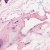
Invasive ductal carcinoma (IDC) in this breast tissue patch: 0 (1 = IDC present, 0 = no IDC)